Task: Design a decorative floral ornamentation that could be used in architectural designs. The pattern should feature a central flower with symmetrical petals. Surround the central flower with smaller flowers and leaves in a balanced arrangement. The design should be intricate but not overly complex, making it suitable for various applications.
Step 1283:
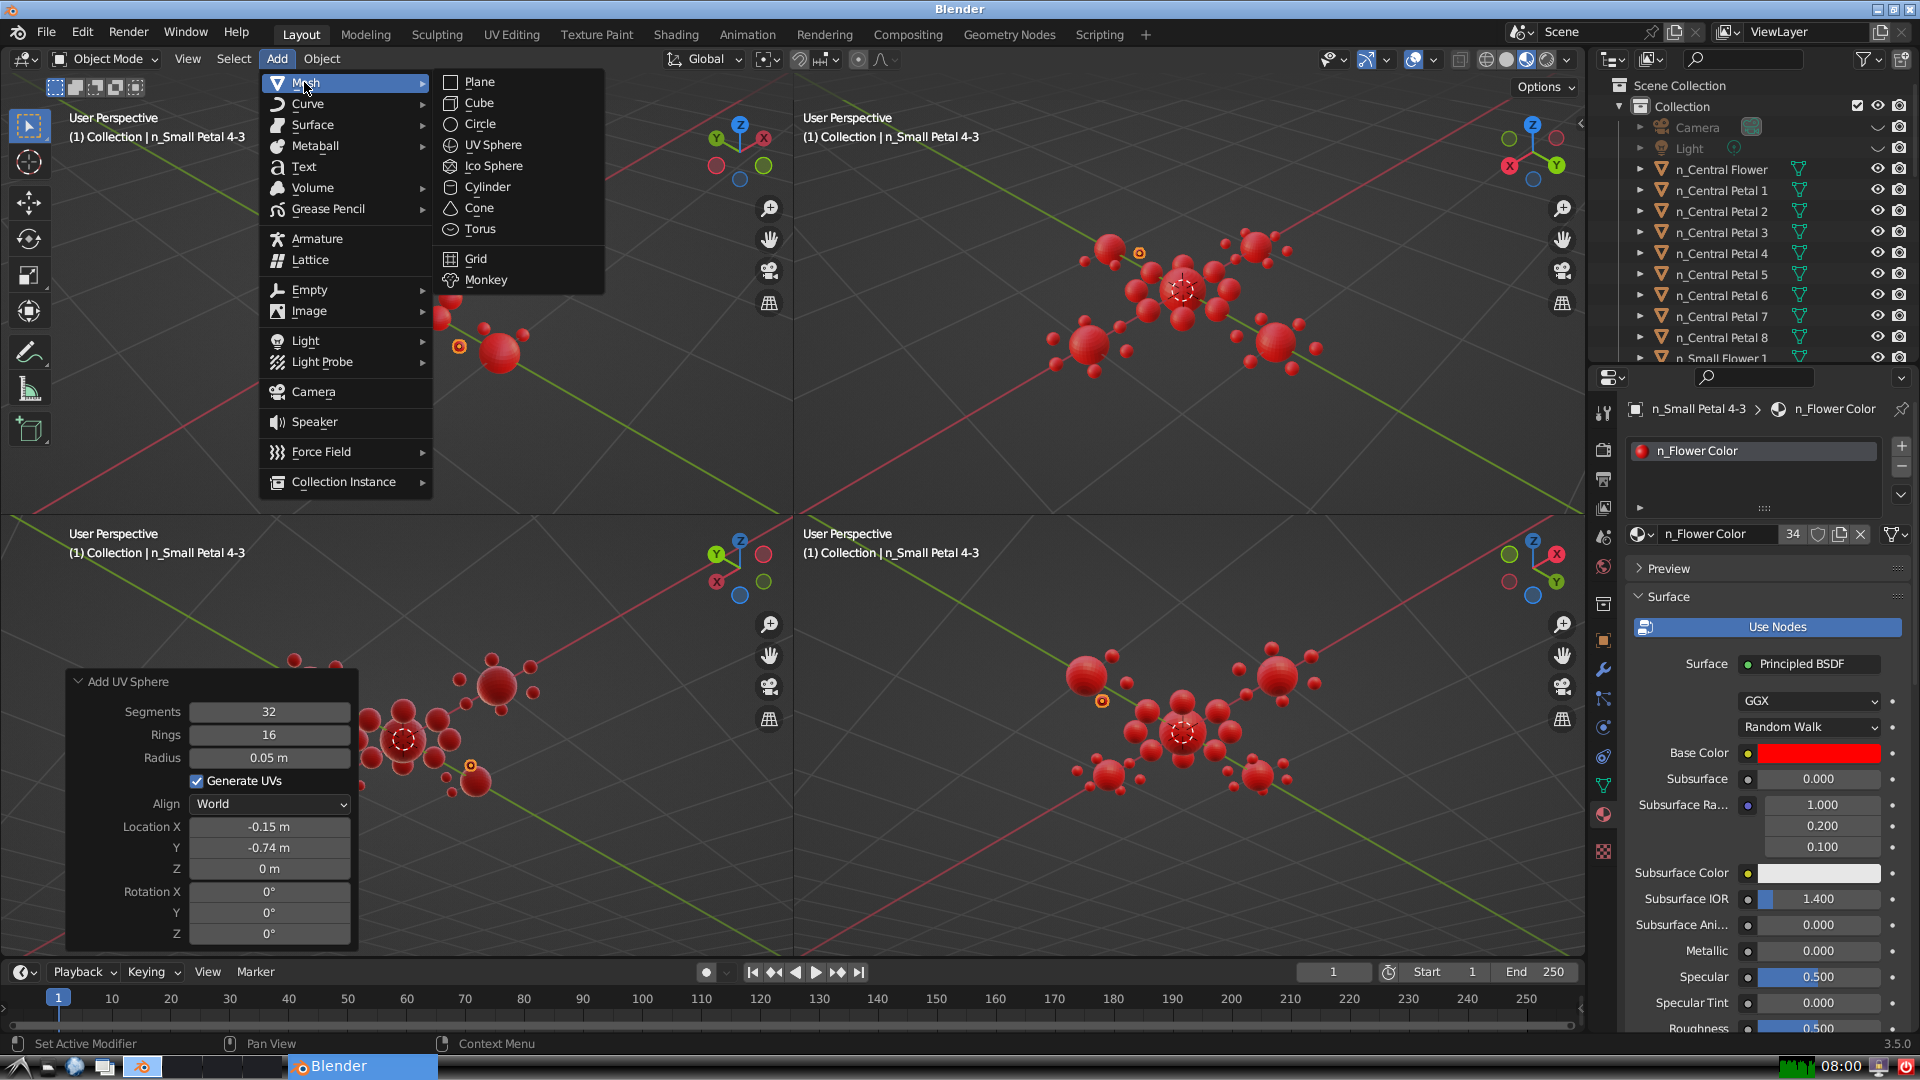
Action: {"mouse_move": [499, 144]}